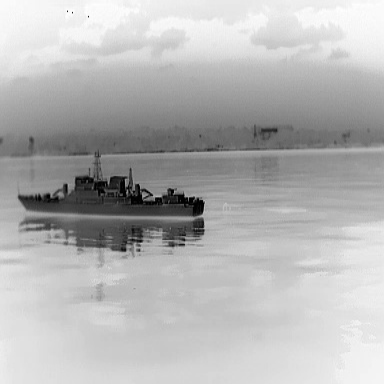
There is a warship in the infrared image.